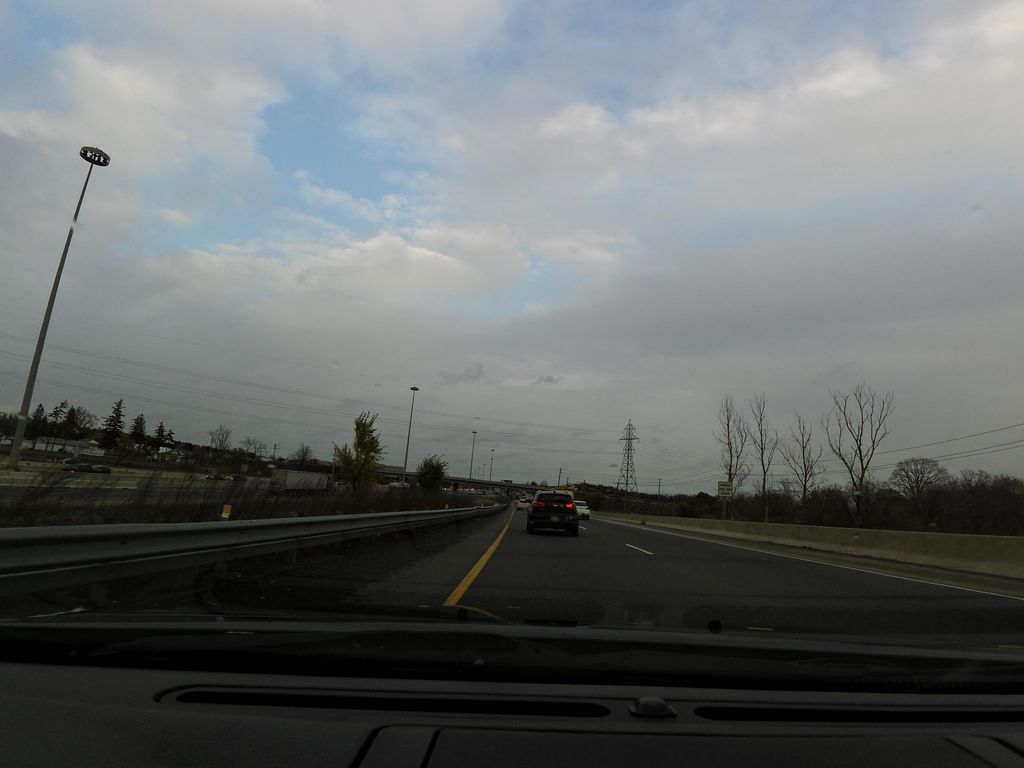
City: kitchener-waterloo